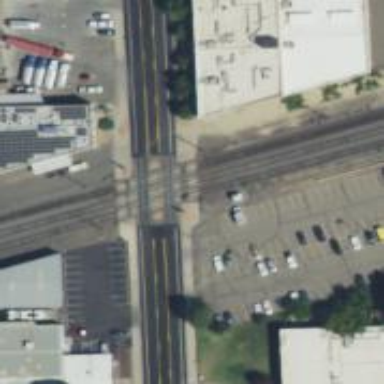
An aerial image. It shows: Level railway crossing.